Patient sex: M
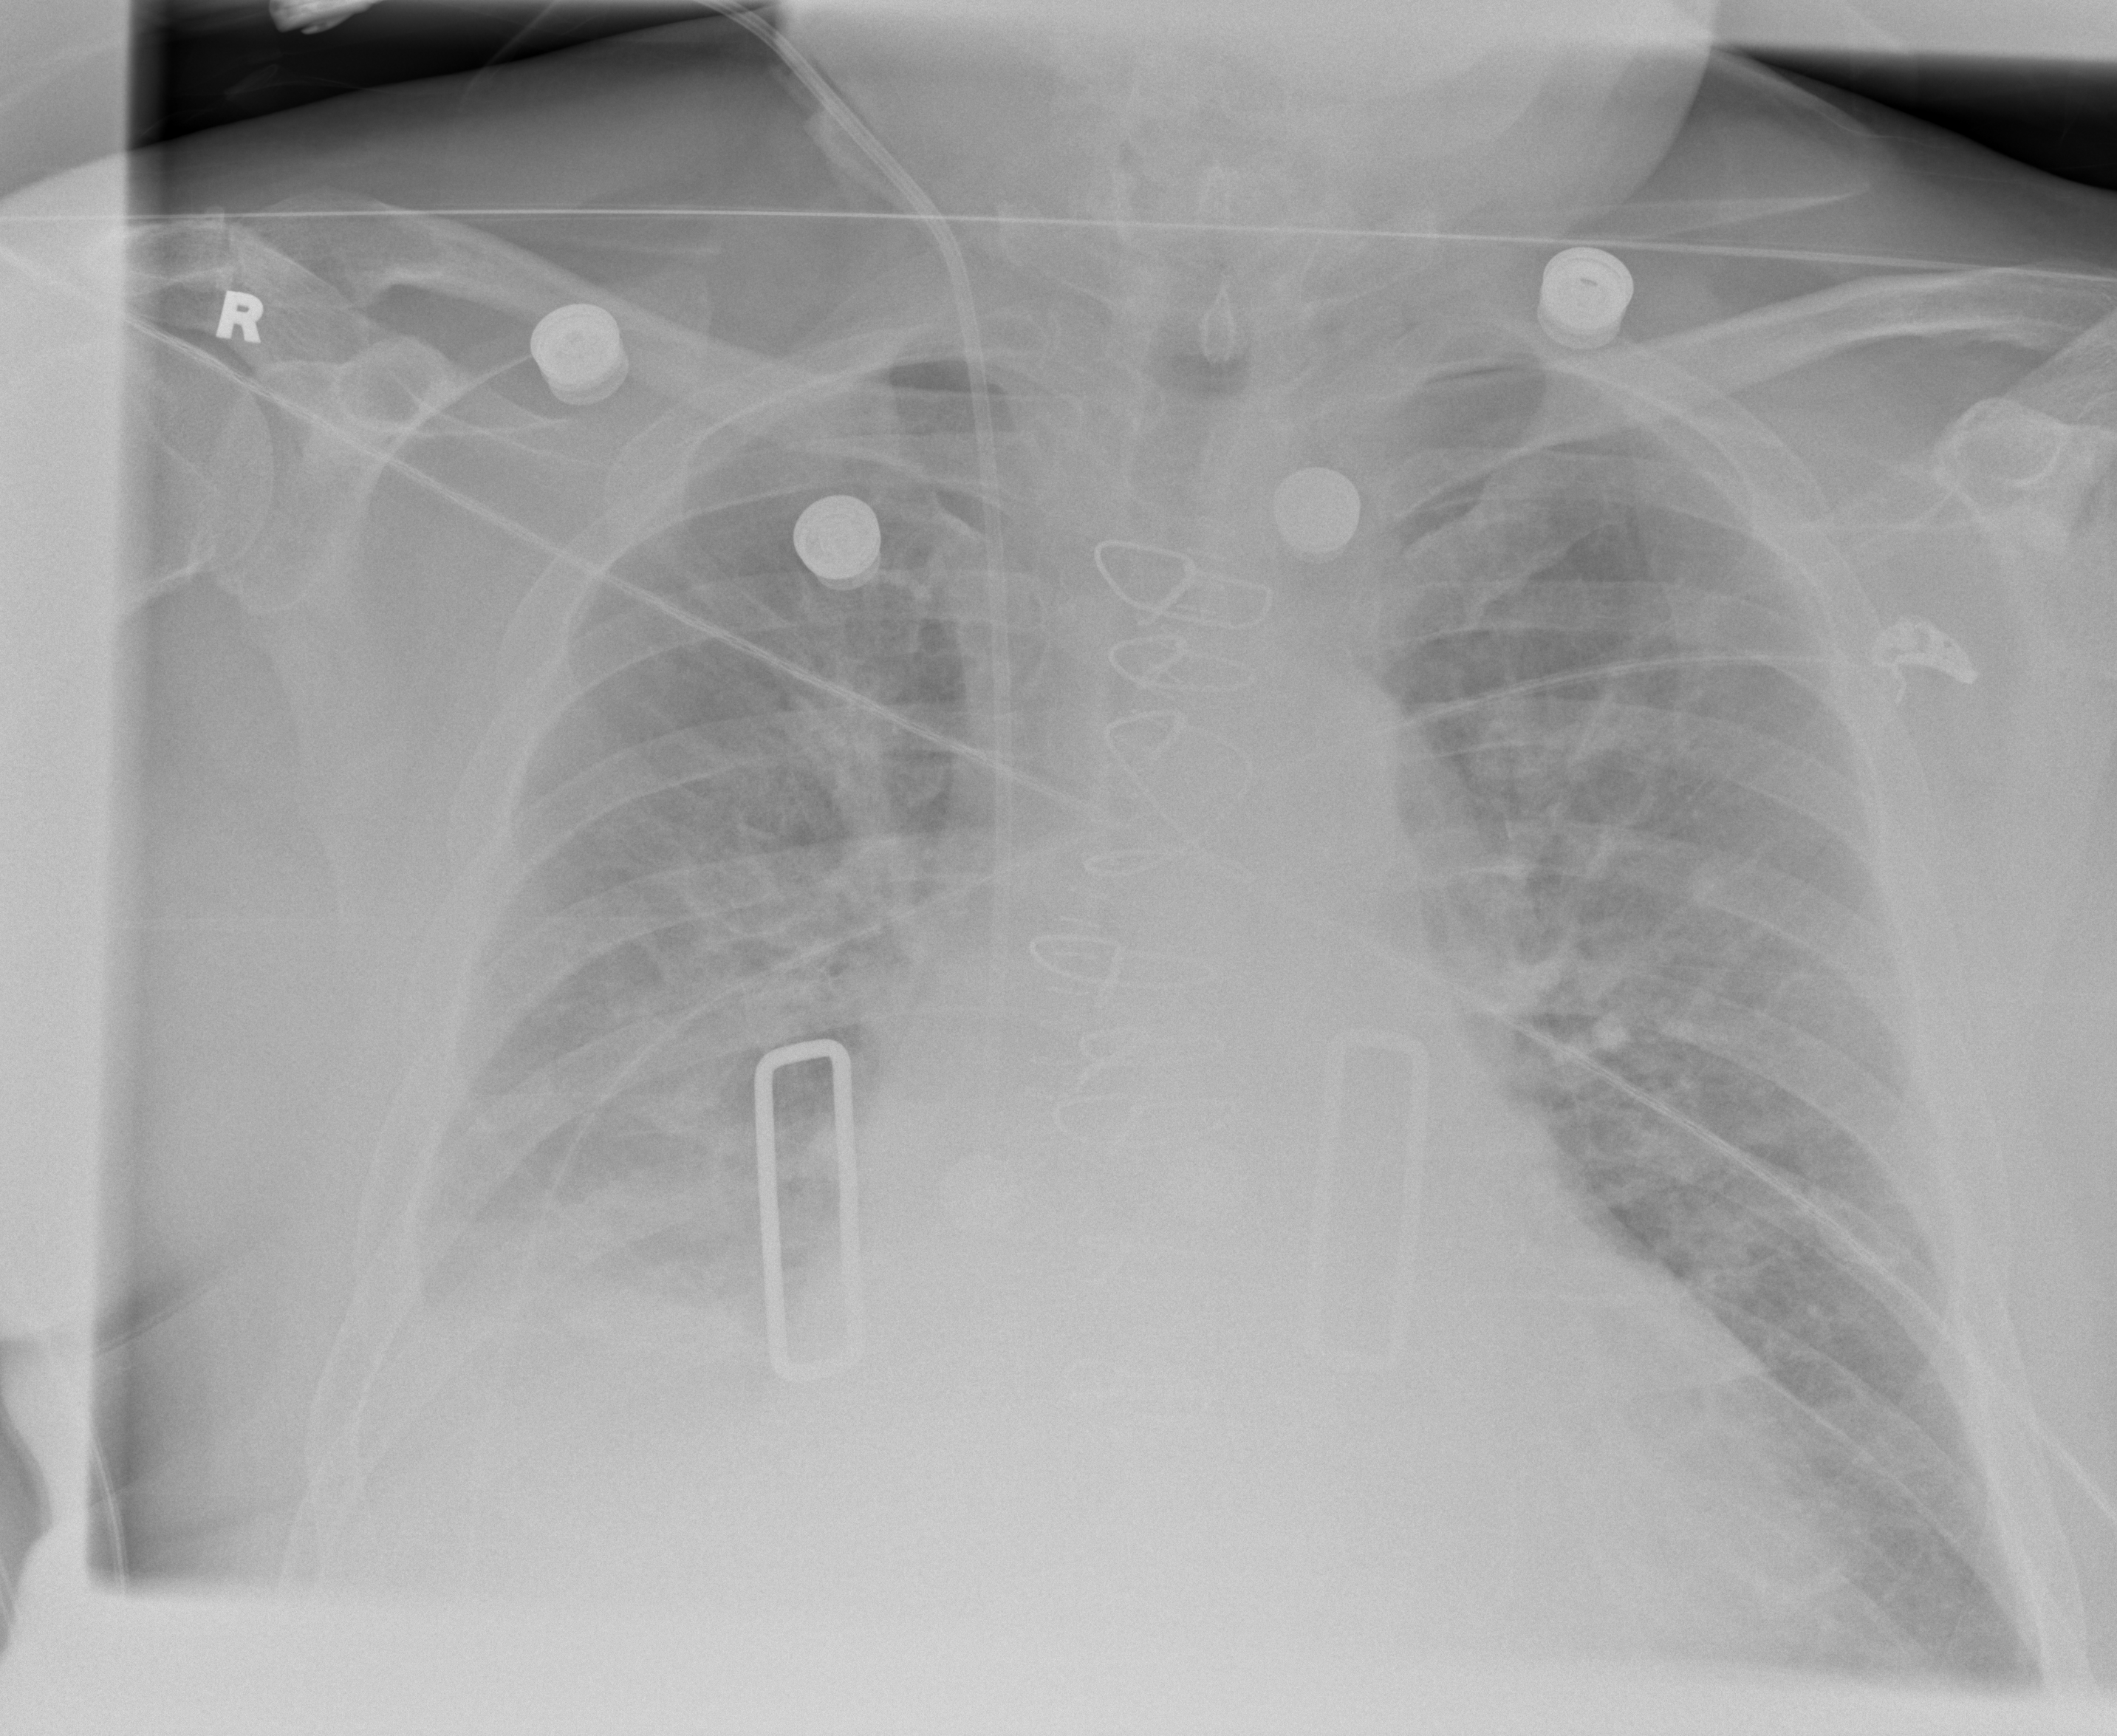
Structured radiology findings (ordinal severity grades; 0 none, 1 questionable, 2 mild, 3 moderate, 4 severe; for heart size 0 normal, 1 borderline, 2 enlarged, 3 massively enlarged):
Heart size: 2
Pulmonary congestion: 2
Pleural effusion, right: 3
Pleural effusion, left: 0
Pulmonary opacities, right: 2
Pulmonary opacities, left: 2
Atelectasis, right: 2
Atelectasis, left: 2